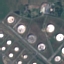
Land use / land cover: Industrial